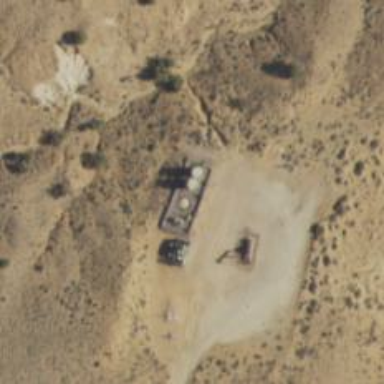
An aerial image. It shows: Storage tank with man-made structure.